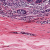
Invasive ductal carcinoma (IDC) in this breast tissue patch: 0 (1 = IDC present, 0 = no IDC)